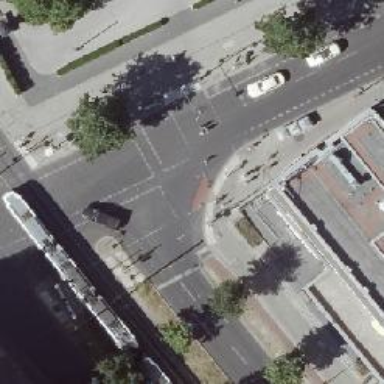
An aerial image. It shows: Tertiary road with asphalt surface and cycle track on the right side. It is dual carriageway.